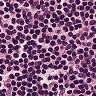
Metastatic tissue present: no